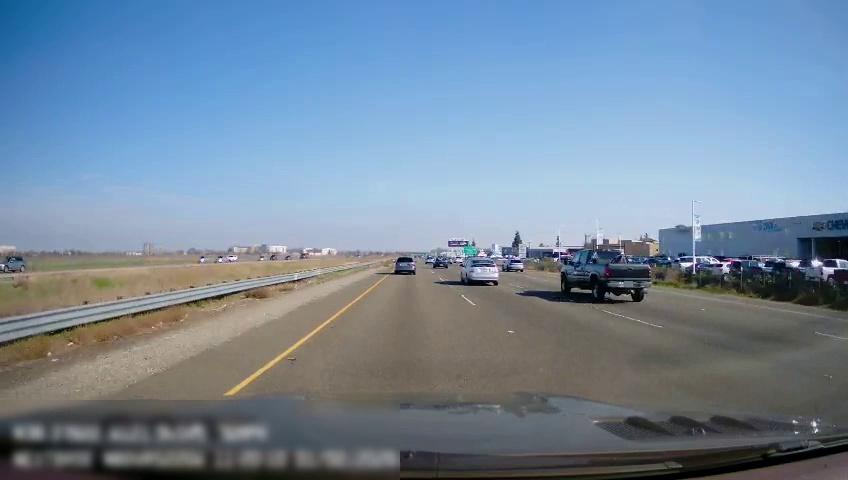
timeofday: Day
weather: Sunny
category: Drivable Space
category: Vehicles | Car
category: Vehicles | Car
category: Vehicles | Truck
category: Vehicles | Car
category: Vehicles | Car
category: Vehicles | Car
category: Vehicles | Car
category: Vehicles | Car
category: Vehicles | SUV
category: Vehicles | Car
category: Vehicles | Car
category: Vehicles | Car
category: Lanes | Current Lane
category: Lanes | Current Lane
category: Lanes | Alternate Lane
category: Lanes | Alternate Lane
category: Lanes | Alternate Lane
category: Traffic | Signs